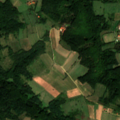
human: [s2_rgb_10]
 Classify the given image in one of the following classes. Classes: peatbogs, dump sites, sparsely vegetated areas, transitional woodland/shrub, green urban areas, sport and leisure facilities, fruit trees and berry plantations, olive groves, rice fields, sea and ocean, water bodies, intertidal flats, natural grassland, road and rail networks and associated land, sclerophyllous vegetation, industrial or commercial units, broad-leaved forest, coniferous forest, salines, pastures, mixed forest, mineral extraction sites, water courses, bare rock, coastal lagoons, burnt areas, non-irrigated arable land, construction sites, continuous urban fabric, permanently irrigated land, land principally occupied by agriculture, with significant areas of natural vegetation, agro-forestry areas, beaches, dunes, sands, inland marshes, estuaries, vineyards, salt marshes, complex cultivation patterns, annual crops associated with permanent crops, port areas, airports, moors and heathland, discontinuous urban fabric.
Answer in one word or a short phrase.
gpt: complex cultivation patterns, land principally occupied by agriculture, with significant areas of natural vegetation, broad-leaved forest